Question: I am compiling the following code with VS2013:
'''
if (std::regex_match(string("10-11-1982 11:22:31"), match, std::regex("(\d{2}-\d{2}-\d{4} \d{2}:\d{2}:\d{2})"))) {
std::cout << "Match size:" << match.size() << std::endl;
for (size_t i = 0; i < match.size(); ++i) {
std::ssub_match sub_match = match[i];
std::string piece = sub_match.str(); // <-- Interrumption here
std::cout << " submatch " << i << ": " << piece << '
';
}
}
'''
When the commented line is executed the following dialog appears:

What is wrong with my code?
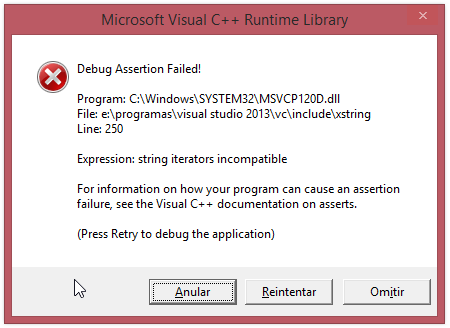
Answer: You can't use 'string' like that, although the compiler says it's OK.
Just declare your input string as 'string' and then pass the variable to the 'regex_match' method.
This works:
'''
string line1 = "10-11-1982 11:22:31";
if (std::regex_match(line1, match, std::regex("(\d{2}-\d{2}-\d{4} \d{2}:\d{2}:\d{2})"))) {
std::cout << "Match size:" << match.size() << std::endl;
for (size_t i = 0; i < match.size(); ++i) {
std::ssub_match sub_match = match[i];
std::string piece = sub_match.str(); // <-- Interrumption here
std::cout << " submatch " << i << ": " << piece << '
';
}
}
'''
Output: